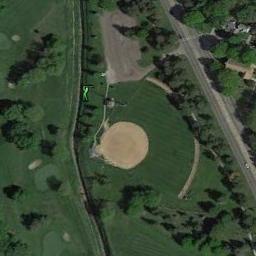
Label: baseball_diamond